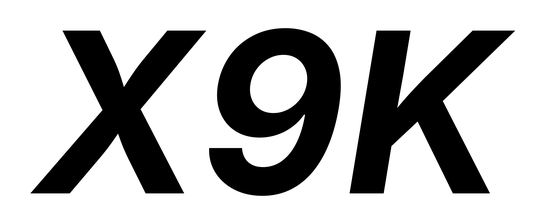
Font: Inter-Italic_Bold_Italic